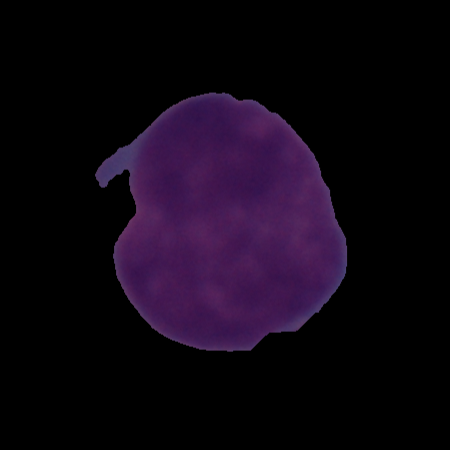
Label: cancer